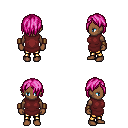
a pixel art fantasy rpg character, female body template, human, dark skin, maroon tunic, gold greaves, pink bangs hairstyle, leather bracers, four views (front, back, left, right), 2x2 character sprite sheet, small pixel art, hard edges, no anti-aliasing